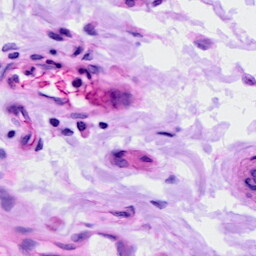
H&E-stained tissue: Ovarian